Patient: sex M, age 69
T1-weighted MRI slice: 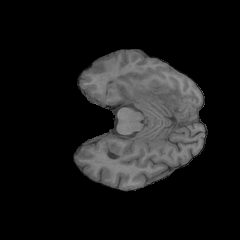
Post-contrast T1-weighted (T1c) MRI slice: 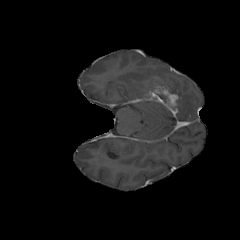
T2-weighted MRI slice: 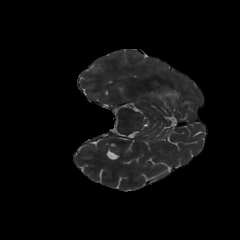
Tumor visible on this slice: yes
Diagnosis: Glioblastoma, IDH-wildtype
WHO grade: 4